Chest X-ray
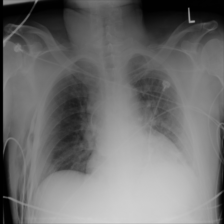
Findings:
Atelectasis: negative
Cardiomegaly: negative
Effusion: negative
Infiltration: negative
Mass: negative
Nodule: negative
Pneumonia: negative
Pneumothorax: negative
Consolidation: negative
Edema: negative
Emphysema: positive
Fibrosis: negative
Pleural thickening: negative
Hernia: negative